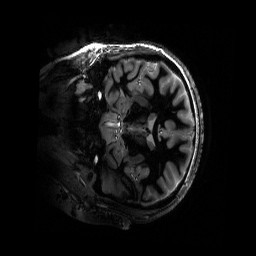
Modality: T1w
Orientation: coronal
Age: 24
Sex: female
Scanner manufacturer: siemens
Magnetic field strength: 6.98 T
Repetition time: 4.5 s
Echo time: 0.00337 s